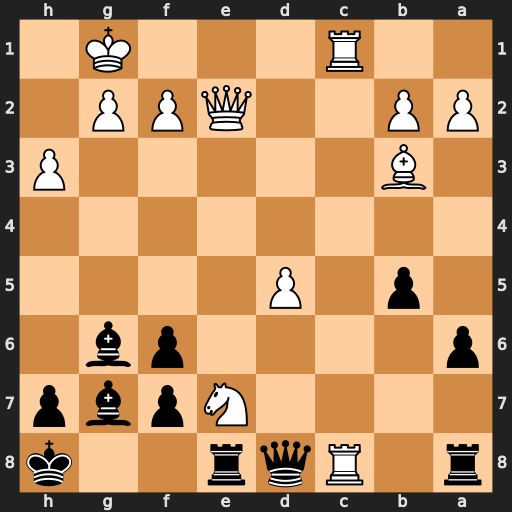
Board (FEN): r1Rqr2k/4Npbp/p4pb1/1p1P4/8/1B5P/PP2QPP1/2R3K1
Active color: b
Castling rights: -
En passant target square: -
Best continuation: Rxc8 Rxc8 Qxc8